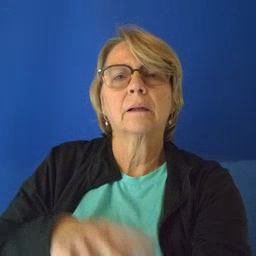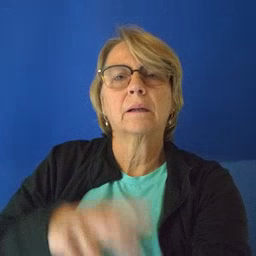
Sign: man